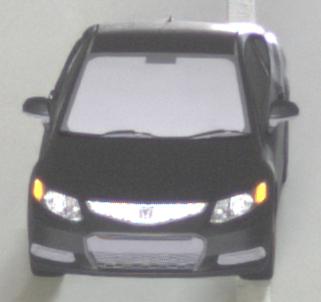
Make: Honda
Model: Civic Limousine 1.8
Detailed model: Civic (IX) Limousine
Model produced from: 2014/05
Model produced until: 2017/06
Doors: 4
Color: black
Road condition: dry road
Daytime: midday
Contrast: medium contrast